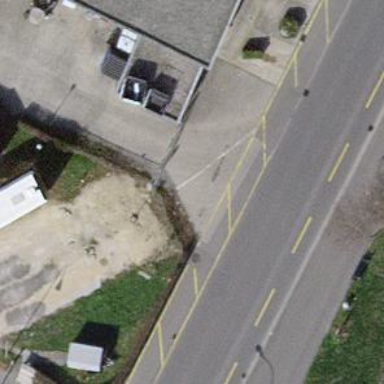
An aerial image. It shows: Service road with sidewalk.